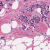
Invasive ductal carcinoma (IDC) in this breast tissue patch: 1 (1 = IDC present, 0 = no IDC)